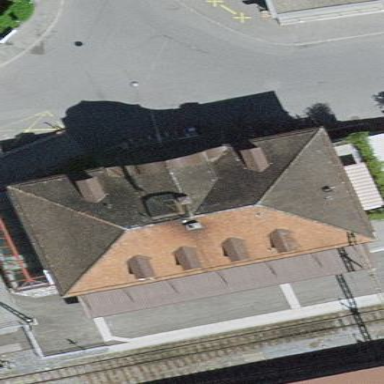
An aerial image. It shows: Train station building with hipped roof.